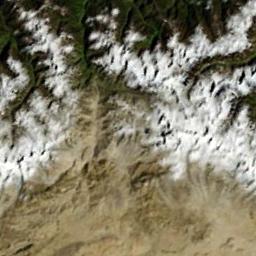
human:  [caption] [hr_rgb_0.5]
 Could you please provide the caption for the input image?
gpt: The snow on the snowy mountains is distributed at the junction of brown and green mountains .

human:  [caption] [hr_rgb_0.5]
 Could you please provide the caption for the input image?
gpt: There is a lot of snow on the snowberg .

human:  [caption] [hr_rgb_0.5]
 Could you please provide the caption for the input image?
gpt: The snow berg is consist of green plants,Bare land and white snow .

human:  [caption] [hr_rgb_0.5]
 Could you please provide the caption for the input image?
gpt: The snowberg is covered with glaciers and vegetation and the snowberg also is partly exposed .

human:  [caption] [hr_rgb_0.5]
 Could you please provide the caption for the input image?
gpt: There are some snow on the snowberg .